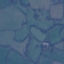
Land use / land cover class: Pasture